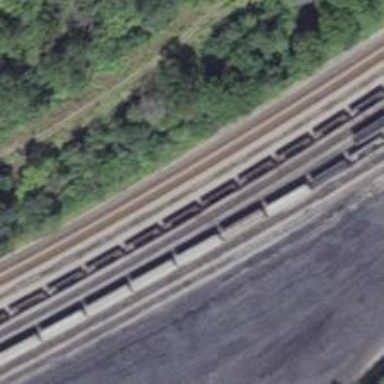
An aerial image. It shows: Railway siding for service.